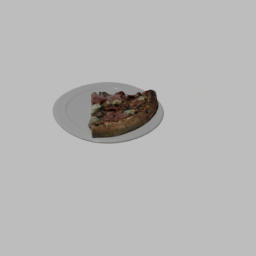
Label: nature